Aerial crown-view tile of a tropical tree (Barro Colorado Island, Panama), acquired 20250317:
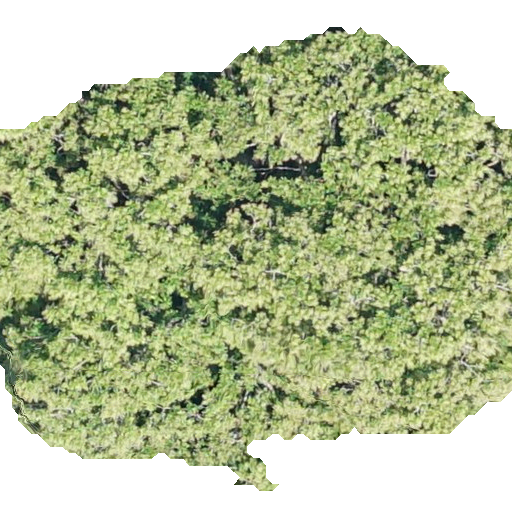
Species: Anacardium excelsum
GBIF accepted scientific name: Anacardium excelsum
Crown area: 292.584 m²